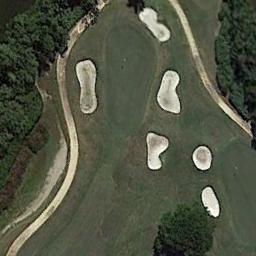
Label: golf_course